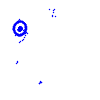
Particle: electron